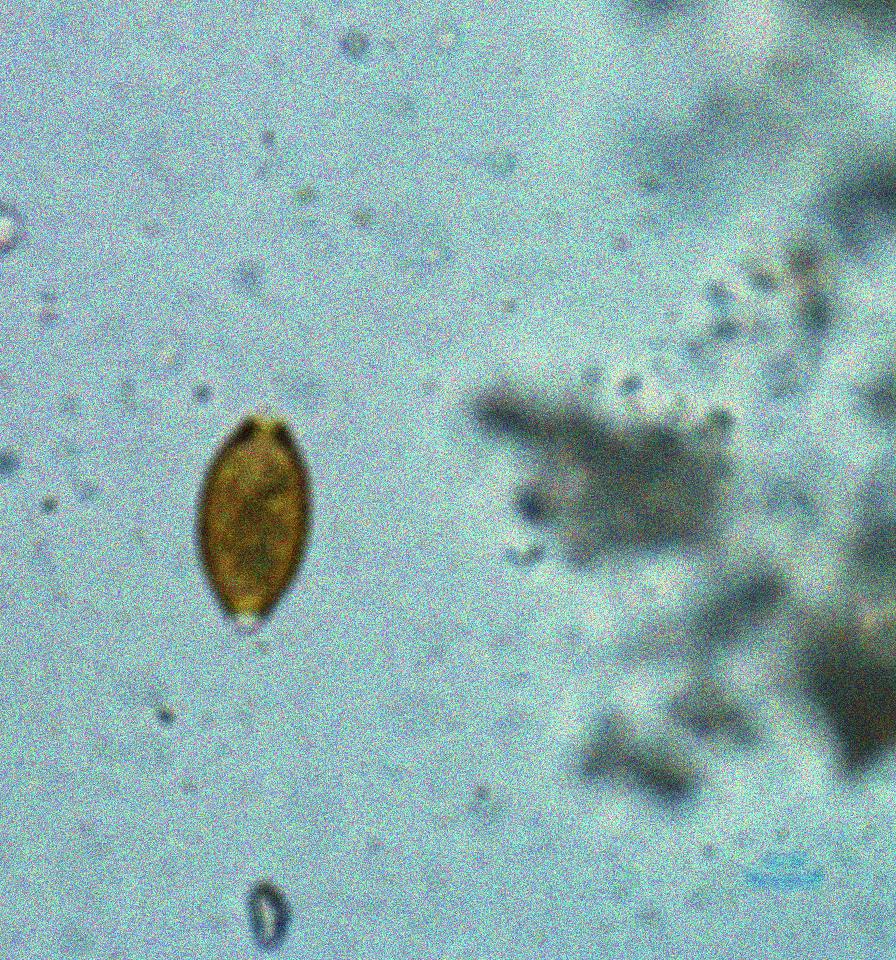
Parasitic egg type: Trichuris trichiura